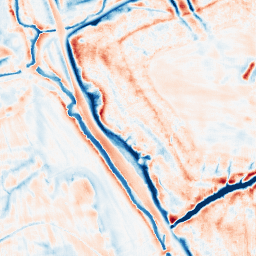
Category: edge_preserving
Decomposition family: bilateral
Decomposition parameters: d: 21
sigma_color: 100
sigma_space: 75
Upsampling method: fft_zeropad
Upsampling parameters: scale: 2
Upsampling scale: 2